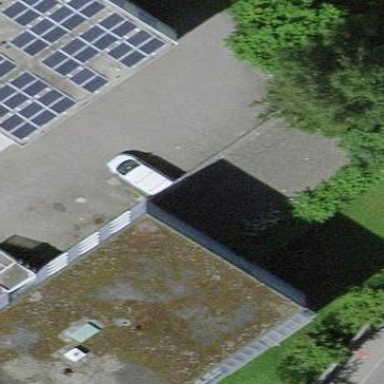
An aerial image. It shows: Flat-roofed residential building.